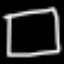
Label: square